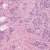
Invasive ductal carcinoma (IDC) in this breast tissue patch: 1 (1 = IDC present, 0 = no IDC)